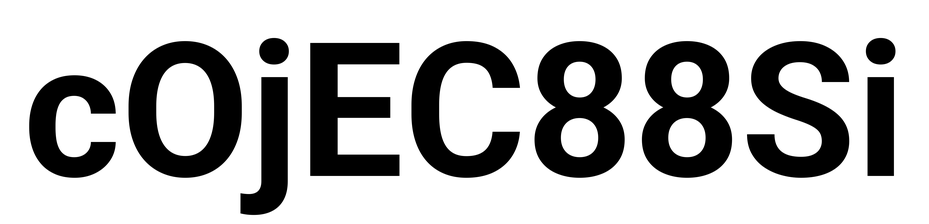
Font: Roboto_Bold